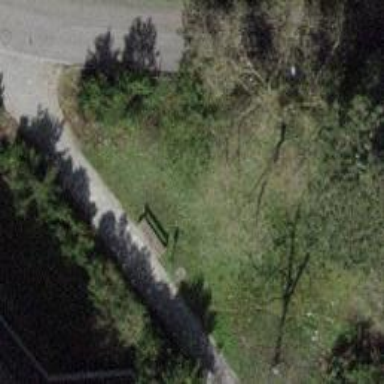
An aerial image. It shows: Bench.